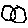
Label: circle